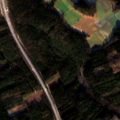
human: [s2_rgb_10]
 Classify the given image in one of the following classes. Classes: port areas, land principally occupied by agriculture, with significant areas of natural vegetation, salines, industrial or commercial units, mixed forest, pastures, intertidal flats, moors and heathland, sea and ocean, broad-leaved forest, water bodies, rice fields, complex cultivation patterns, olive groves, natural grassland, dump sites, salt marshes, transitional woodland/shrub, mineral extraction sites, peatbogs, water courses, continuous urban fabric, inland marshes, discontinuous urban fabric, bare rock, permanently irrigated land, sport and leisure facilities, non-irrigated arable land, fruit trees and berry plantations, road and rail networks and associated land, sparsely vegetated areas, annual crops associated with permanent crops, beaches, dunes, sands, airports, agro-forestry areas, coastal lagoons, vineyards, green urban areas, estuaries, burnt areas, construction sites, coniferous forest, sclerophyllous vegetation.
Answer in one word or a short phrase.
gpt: non-irrigated arable land, complex cultivation patterns, mixed forest